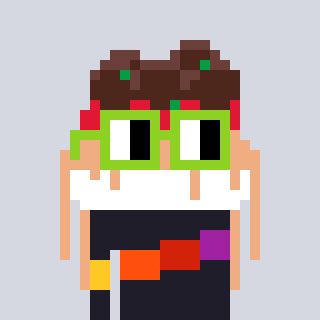
a pixel art character with square light green glasses, a spaghetti-shaped head and a grayscale-colored body on a cool background